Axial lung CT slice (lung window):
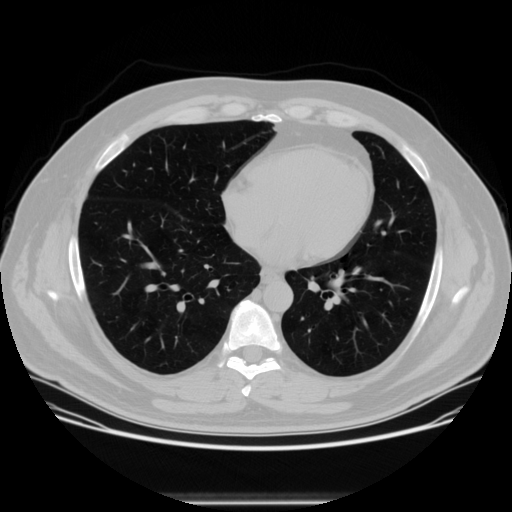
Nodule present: no